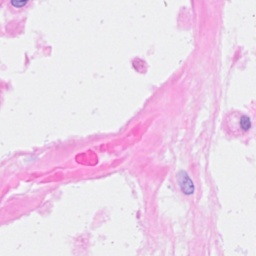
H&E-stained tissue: Breast